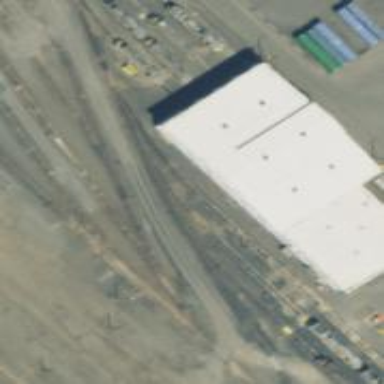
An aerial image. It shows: Railway yard in service.